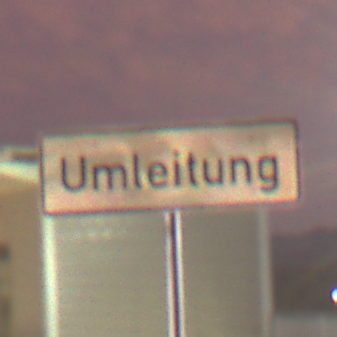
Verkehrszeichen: Umleitungsankuendigung
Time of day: SunriseSunset
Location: Outdoor (Urban)
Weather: PartlyCloudy
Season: NotSpecified
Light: Artificial